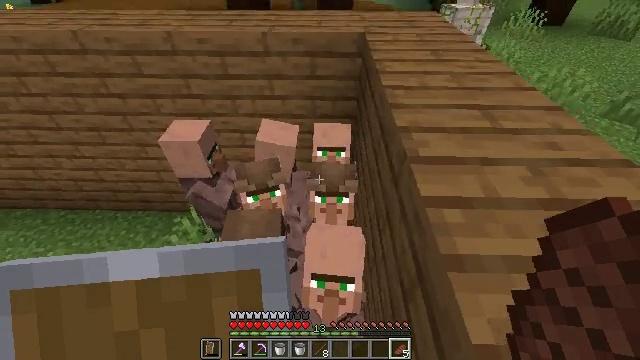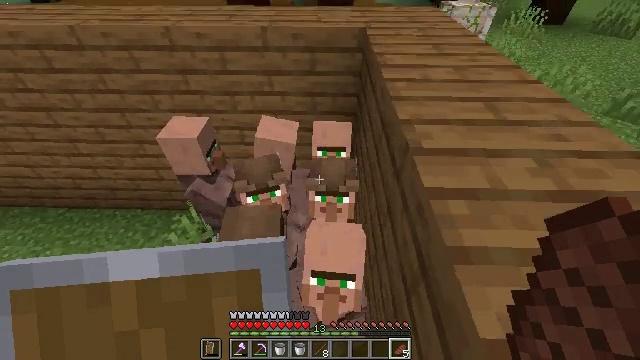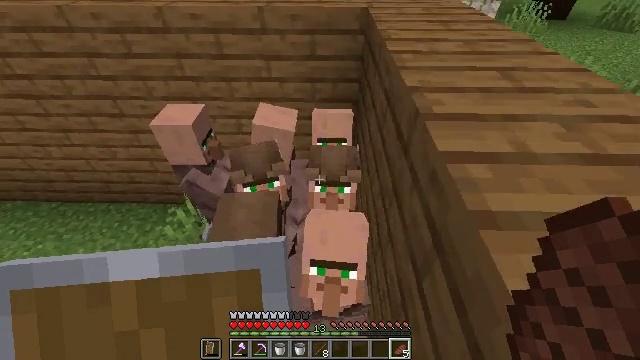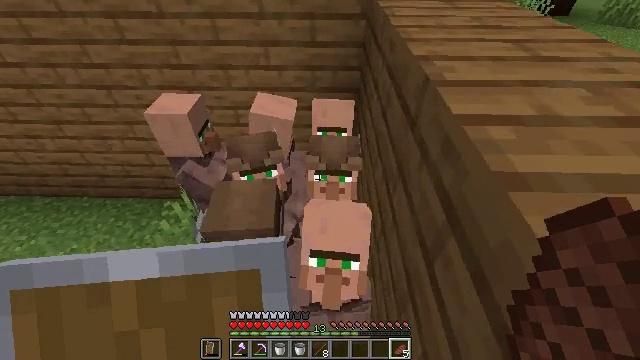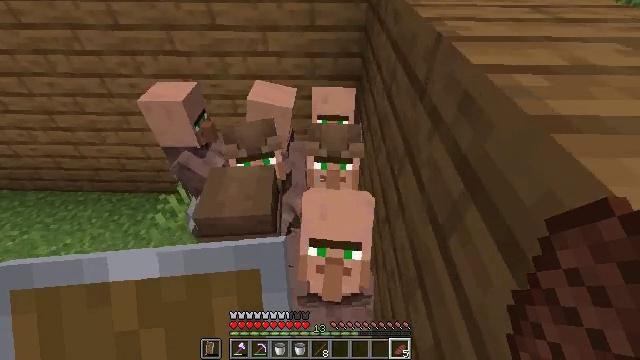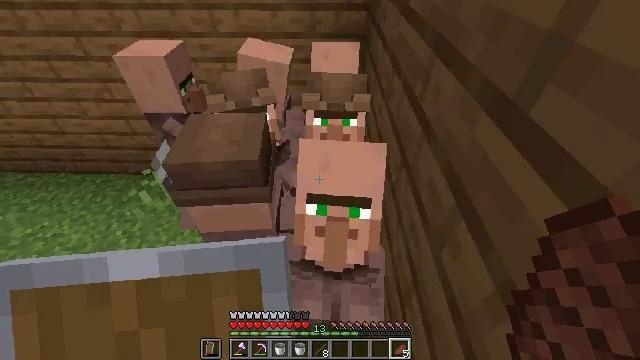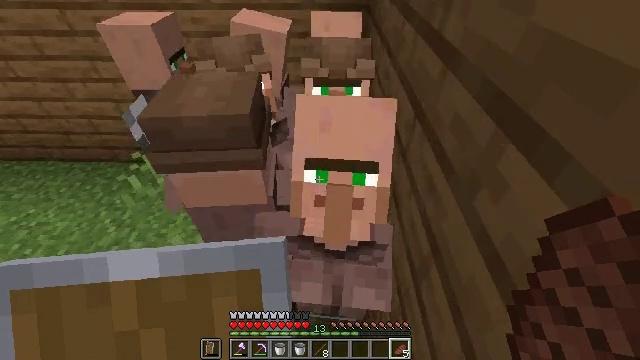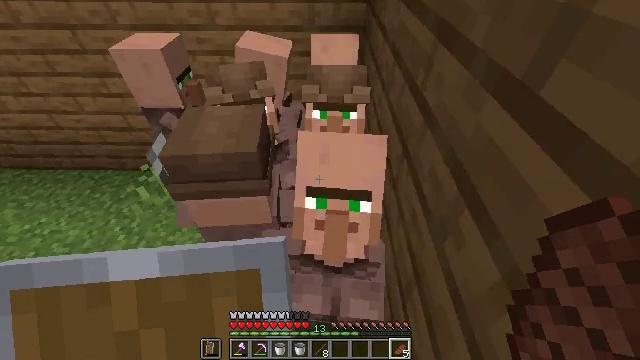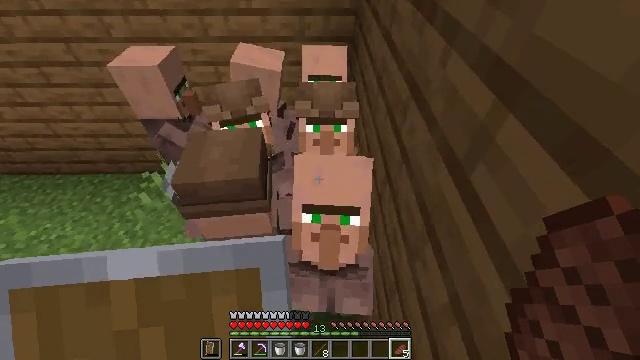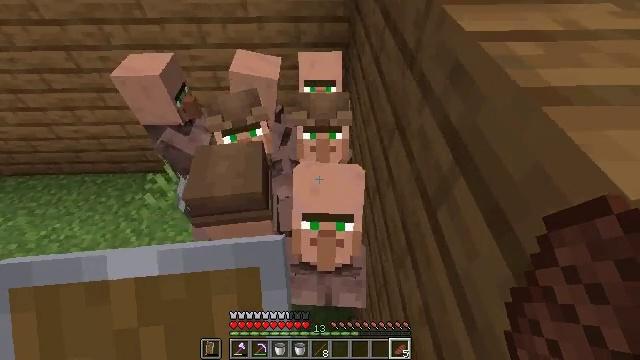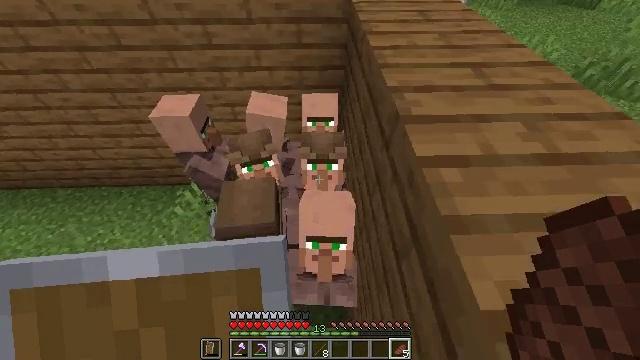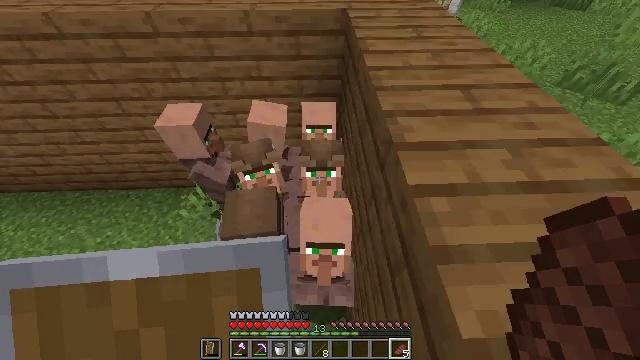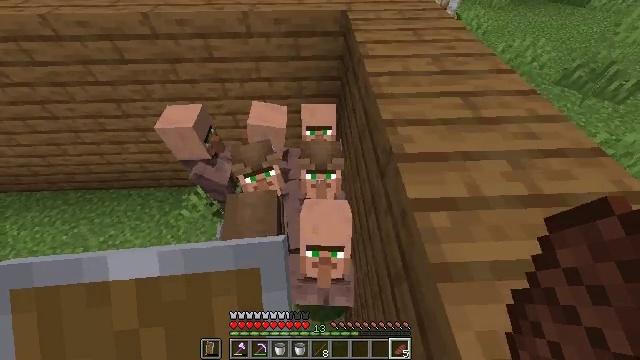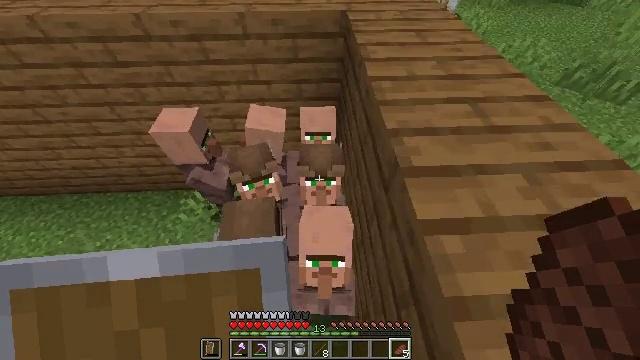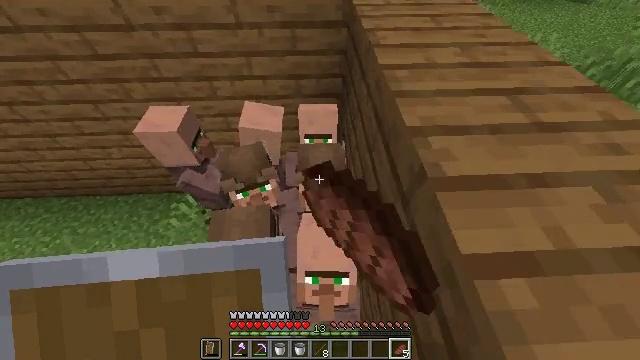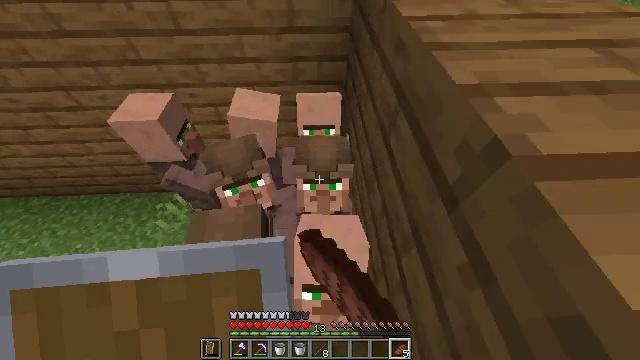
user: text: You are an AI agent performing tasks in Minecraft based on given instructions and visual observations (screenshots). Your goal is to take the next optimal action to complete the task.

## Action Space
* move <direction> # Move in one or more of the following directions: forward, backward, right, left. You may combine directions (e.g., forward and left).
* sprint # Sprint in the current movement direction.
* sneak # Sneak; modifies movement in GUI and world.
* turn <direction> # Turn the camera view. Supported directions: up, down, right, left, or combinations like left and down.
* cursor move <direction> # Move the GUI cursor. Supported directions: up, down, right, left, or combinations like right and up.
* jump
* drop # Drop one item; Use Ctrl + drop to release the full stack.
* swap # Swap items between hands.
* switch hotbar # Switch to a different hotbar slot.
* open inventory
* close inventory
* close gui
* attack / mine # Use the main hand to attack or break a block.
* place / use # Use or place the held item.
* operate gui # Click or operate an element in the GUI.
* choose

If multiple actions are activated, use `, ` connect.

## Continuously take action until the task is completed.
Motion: motion action
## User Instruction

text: Assemble a diamond axe at the crafting table.
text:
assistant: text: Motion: jump
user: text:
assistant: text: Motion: jump
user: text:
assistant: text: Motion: jump
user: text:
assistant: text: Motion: jump
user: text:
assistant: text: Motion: jump
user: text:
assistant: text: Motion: jump
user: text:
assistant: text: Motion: jump
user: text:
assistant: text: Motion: move forward, sprint, turn right and down, jump
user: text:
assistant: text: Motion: move forward, sprint, turn right and down, jump
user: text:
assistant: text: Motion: move forward, sprint, jump
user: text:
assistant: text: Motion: move forward, sprint, turn down, jump
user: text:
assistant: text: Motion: move forward, sprint, turn down, jump
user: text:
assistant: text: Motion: move forward, sprint, use / place, jump
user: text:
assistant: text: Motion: move forward, sprint, use / place, jump
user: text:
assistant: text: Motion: move forward, sprint, use / place, jump
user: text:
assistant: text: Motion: move forward, sprint, turn up, jump
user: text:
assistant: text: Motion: move forward, sprint, turn left and up, jump
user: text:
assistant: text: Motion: move forward, sprint, jump
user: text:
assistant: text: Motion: move forward, sprint, jump
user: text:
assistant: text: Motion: move forward, jump
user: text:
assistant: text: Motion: no_op
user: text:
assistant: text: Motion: no_op
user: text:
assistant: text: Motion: no_op
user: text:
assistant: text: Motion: no_op
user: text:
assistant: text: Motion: close inventory
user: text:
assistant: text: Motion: close inventory
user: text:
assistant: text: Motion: turn up, close inventory
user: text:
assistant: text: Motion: turn left and up
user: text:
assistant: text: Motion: move forward, jump
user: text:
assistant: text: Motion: move forward, jump